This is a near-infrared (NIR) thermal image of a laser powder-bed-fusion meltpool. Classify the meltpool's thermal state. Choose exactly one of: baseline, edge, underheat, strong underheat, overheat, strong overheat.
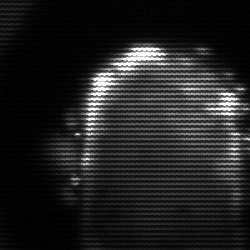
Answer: baseline